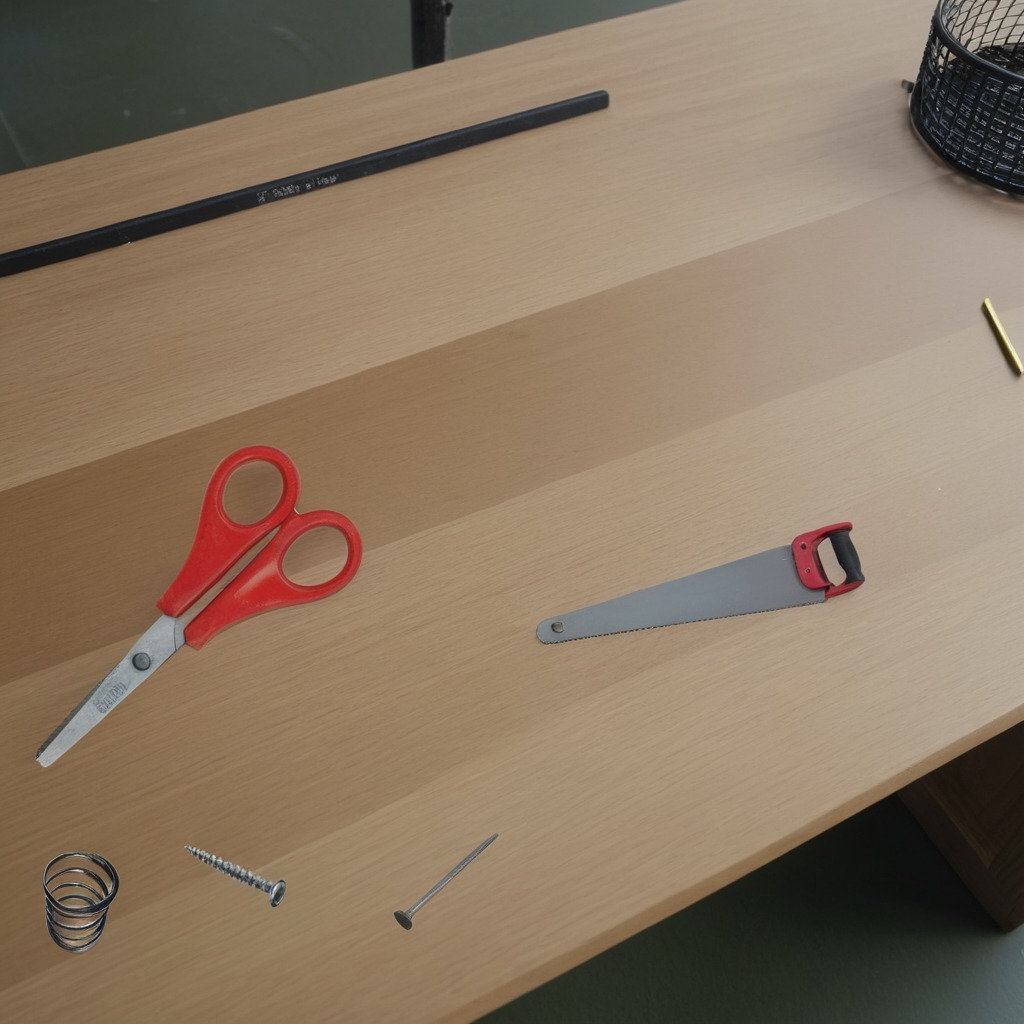
A metal machine screw, an iron nail, a coiled metal spring, a handheld metal saw, and a pair of scissors are lying on the workbench.